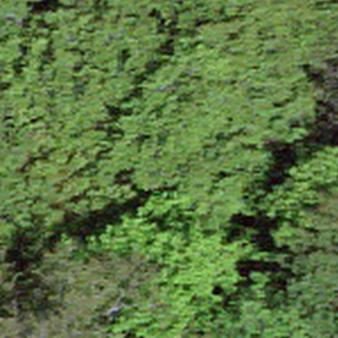
Label: other